Question: ... and add columns for differences and t-statistics.
I learned how to make a quantile by quantile table of means and how to add a column/row of differences <URL>.
Now instead of each row as one quantile of one variable, I would like each row to be a different variable and each cell would be the mean value for each variable for the individuals that fall in each column for the quantile of a given variable.
I can calculate the cell entries easily with 'tabstat', but I would like the variables in the rows and the quantiles in the columns ('tabstat' produces the transpose). I would also like the ability to difference columns (as in my first question) and calculate t-statistics for the cell differences.
I feel like the intermediate step is to 'reshape' to long data with three columns: id (here acc_d), variable name, and variable value. But I can't figure out how to do this and I may be stuck in an R paradigm.
Here is an example of the type table I would like to make

and here is some code with which I have been (unsuccesfully) tinkering
'''
* generate data
clear
set obs 2000
generate acc = rnormal()
generate r1 = rnormal()
generate sar1 = rnormal()
generate arbrisk = rnormal()
* generate quantiles for for a and b
xtile acc_d = acc, nquantiles(10)
* form table (at least my attempts)
* w/ tabstat (but transposed and can't manipulate columns)
tabstat acc r1 sar1 arbrisk, stat(mean) by(acc_d) nototal
* my attempts to reshape fail, but I would want something like to following to use tabulate
* acc_d variable value
* 1 acc 0.01
* 1 r1 1.03
* 1 sar1 -0.03
* 1 arbrisk 0.05
* 2 acc 1.01
* 2 r1 2.03
* 2 sar1 0.03
* 2 arbrisk 1.05
'''
Thanks!
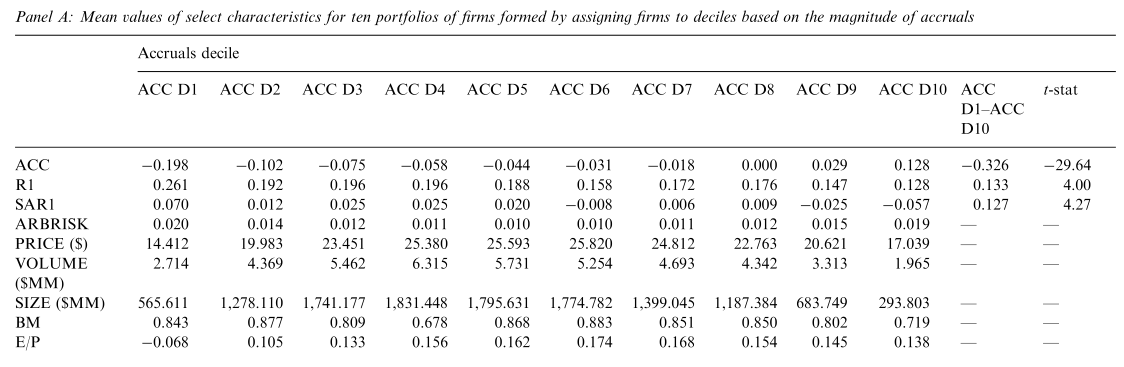
Answer: Here I would proceed a bit differently. I would first of all gather the information required to compute the difference and the t statistic
'''
foreach v of varlist acc r1 sar1 arbrisk {
summarize 'v' if acc_d == 1
local m_'v'_1 = r(mean)
local var_'v'_1 = r(Var)
local n_'v'_1 = r(N)
summarize 'v' if acc_d == 10
local m_'v'_10 = r(mean)
local var_'v'_10 = r(Var)
local n_'v'_10 = r(N)
}
'''
Then I would proceed by collapsing and transposing the data
'''
collapse (mean) acc r1 sar1 arbrisk, by(acc_d)
xpose, clear varname
drop if _varname == "acc_d"
order _varname
forvalues n = 1 / 10 {
rename v'n' acc_d'n'
}
'''
In a last step, I would add the difference and the t statistic:
'''
generate diff_d10_d1 = .
generate tstat_d10_d1 = .
foreach v in acc r1 sar1 arbrisk {
replace diff = 'm_'v'_10' - 'm_'v'_1' if _varname == "'v'"
replace tstat = ('m_'v'_10' - 'm_'v'_1') / sqrt(('var_'v'_10'/'n_'v'_10') + ('var_'v'_1'/'n_'v'_1')) if _varname == "'v'"
}
'''
And finally print the results:
'''
list, abb(12) noobs
'''
Hope this helps.